【题型】填空题　【知识点】解析几何　【难度】medium
已知实数 \(x_1\)、\(x_2\)、\(y_1\)、\(y_2\) 满足 \(x_1^2 + y_1^2 = 2\)，\(x_2^2 + y_2^2 = 2\)，\(x_1x_2 + y_1y_2 = 0\)，记 \(w = |x_1 + y_1 - 2\sqrt{2}| + |x_2 + y_2 - 2\sqrt{2}|\)，则 \(w\) 的最大值是 \underline{\quad\quad}.
【解答】
【答案】 \(6\sqrt{2}\)

【分析】根据题目等式特征可知，实数对 \((x_1,y_1)\)，\((x_2,y_2)\) 都在圆 \(x^2 + y^2 = 2\) 上，利用数形结合再根据 \(x_1x_2 + y_1y_2 = 0\) 可得 \(OA \perp OB\)，再利用不等式求出 \(-2 \leq x_1 + y_1 \leq 2\) 去掉绝对值后可得，求出的最小值即可求得 \(w\) 的最大值.

【解析】根据题意可设圆 \(O: x^2 + y^2 = 2\)，\(A(x_1,y_1)\)，\(B(x_2,y_2)\)，

显然 \(A,B\) 两点在圆上，由 \(x_1x_2 + y_1y_2 = 0\) 可知 \(\overrightarrow{OA} \cdot \overrightarrow{OB} = x_1x_2 + y_1y_2 = 0\)，

可得 \(OA \perp OB\)；如图所示：

由不等式 \(x_1^2 + y_1^2 \geq \frac{(x_1 + y_1)^2}{2}\)，可得 \(-2 \leq x_1 + y_1 \leq 2\)，同理可得 \(-2 \leq x_2 + y_2 \leq 2\)；

所以 \(w = |x_1 + y_1 - 2\sqrt{2}| + |x_2 + y_2 - 2\sqrt{2}| = 4\sqrt{2} - (x_1 + y_1 + x_2 + y_2)\)，

当 \(x_1 + y_1 + x_2 + y_2\) 取最小值时，\(w\) 的值最大，

由 \(\overrightarrow{OA} + \overrightarrow{OB} = (x_1 + x_2,y_1 + y_2) = \overrightarrow{OC}\)，易知 \(|\overrightarrow{OC}| = 2\)，所以 \(\sqrt{(x_1 + x_2)^2 + (y_1 + y_2)^2} = 2\)，可得 \((x_1 + x_2)^2 + (y_1 + y_2)^2 = 4\)，

又 \((x_1 + x_2)^2 + (y_1 + y_2)^2 \geq \frac{(x_1 + x_2 + y_1 + y_2)^2}{2}\)，

所以 \((x_1 + x_2 + y_1 + y_2)^2 \leq 8\)，即 \(-2\sqrt{2} \leq x_1 + y_1 + x_2 + y_2 \leq 2\sqrt{2}\)，

当且仅当 \(x_1 + x_2 = y_1 + y_2 = -\sqrt{2}\) 时取最小值 \(-2\sqrt{2}\)，此时 \(w = 4\sqrt{2} - (x_1 + y_1 + x_2 + y_2) \leq 4\sqrt{2} + 2\sqrt{2} = 6\sqrt{2}\)，即 \(w\) 的最大值是 \(6\sqrt{2}\).

故答案为：\(6\sqrt{2}\).
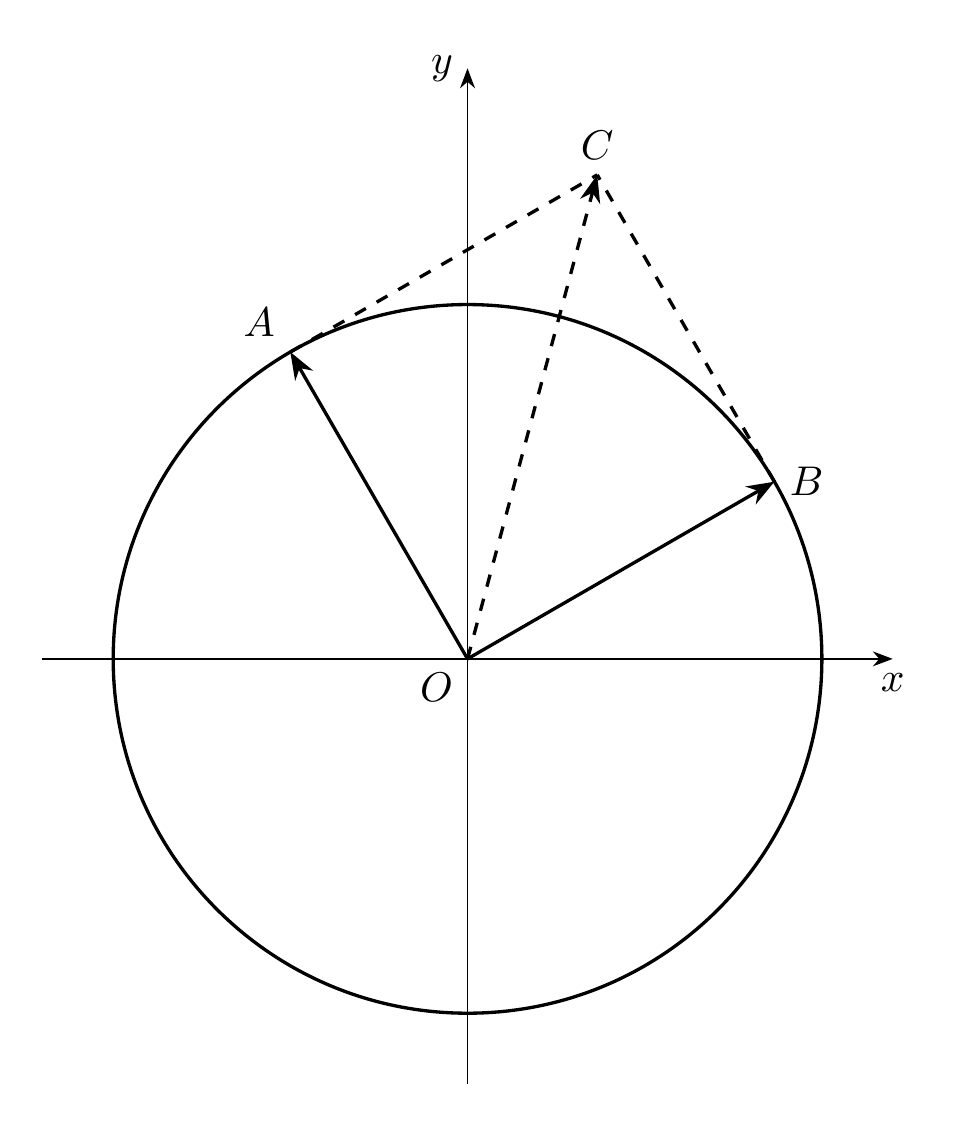